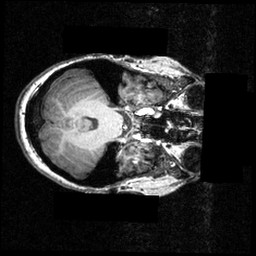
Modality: T1w
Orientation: axial
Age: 26
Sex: female
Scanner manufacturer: siemens
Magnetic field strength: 3.951 T
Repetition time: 1.5 s
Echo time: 0.00335 s